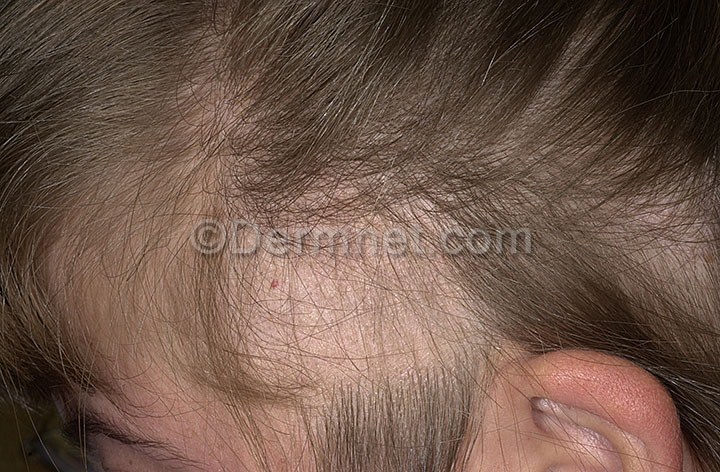
Disease: Hair Loss Photos Alopecia and other Hair Diseases